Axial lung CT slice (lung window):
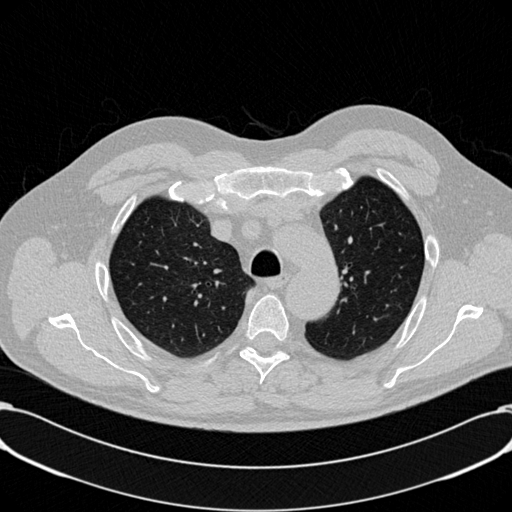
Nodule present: no